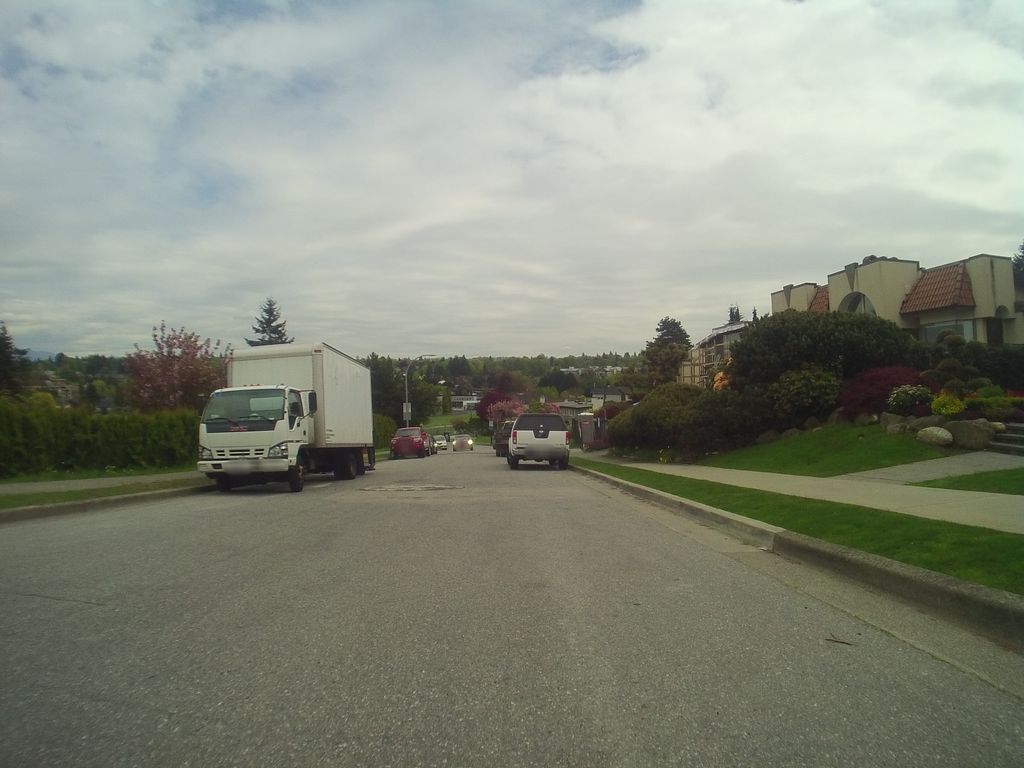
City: vancouver